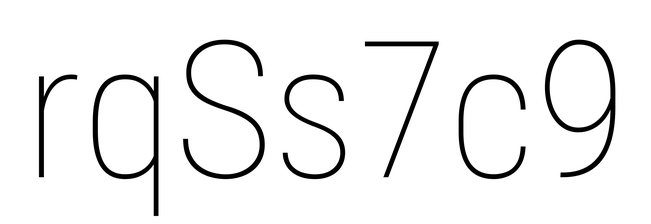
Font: Roboto_Condensed_Thin